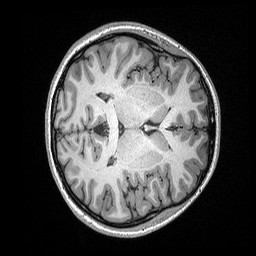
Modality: T1w
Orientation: axial
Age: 27
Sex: female